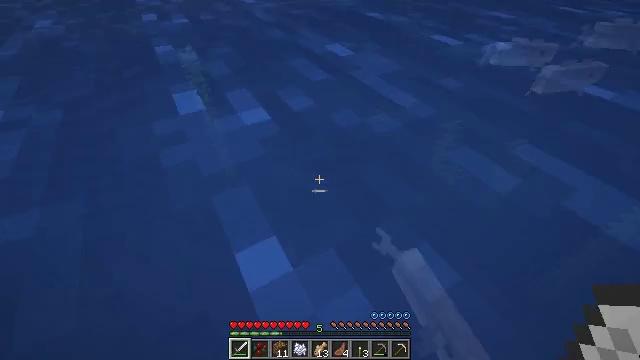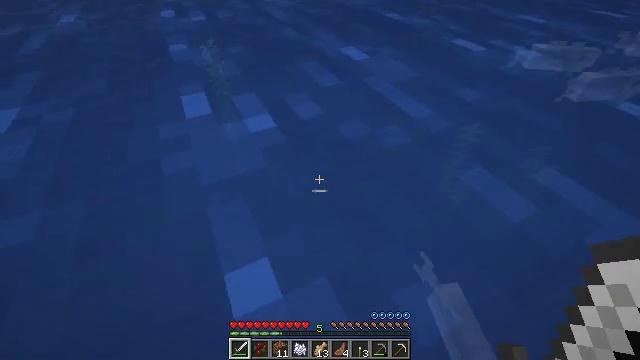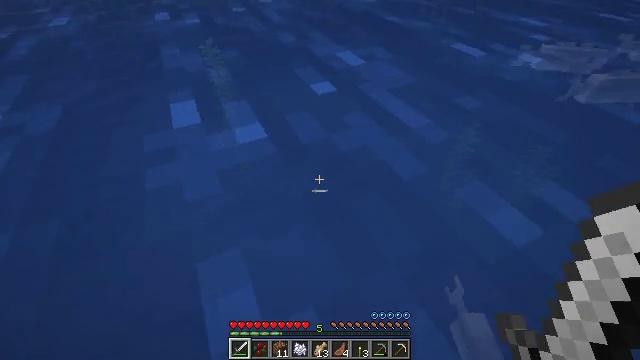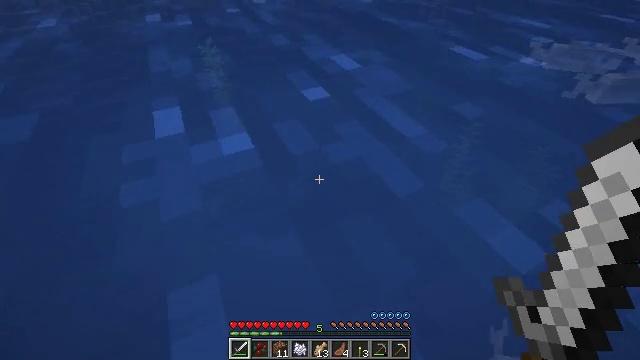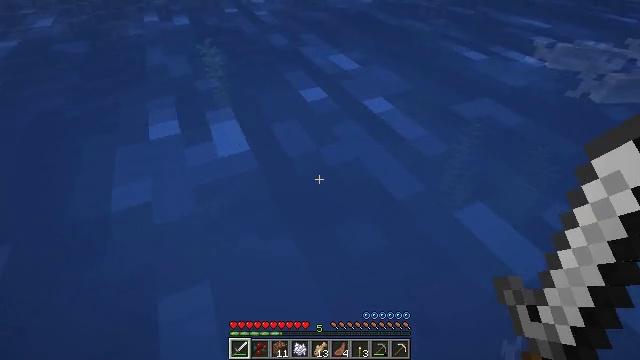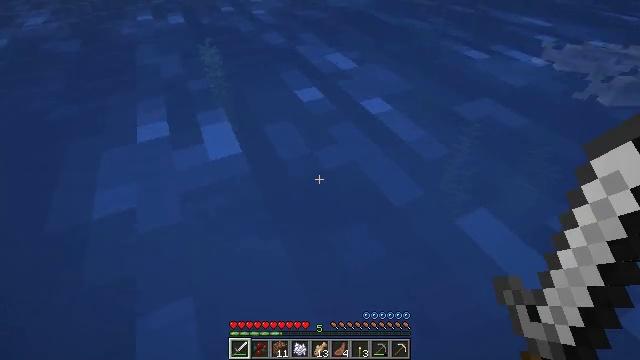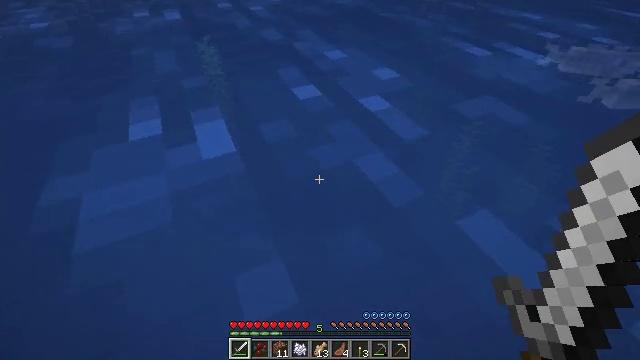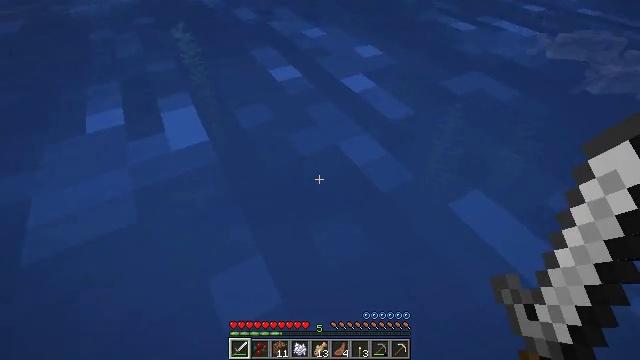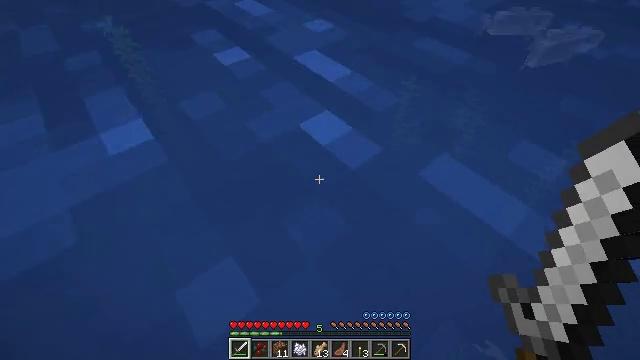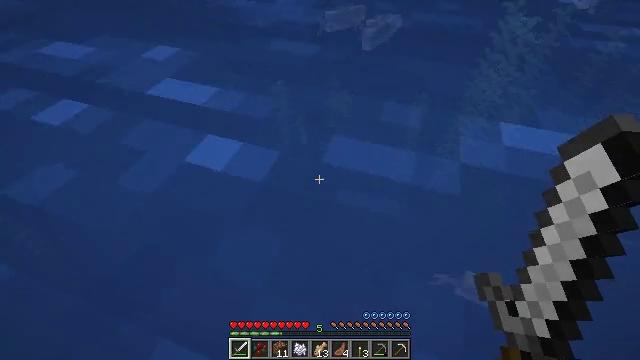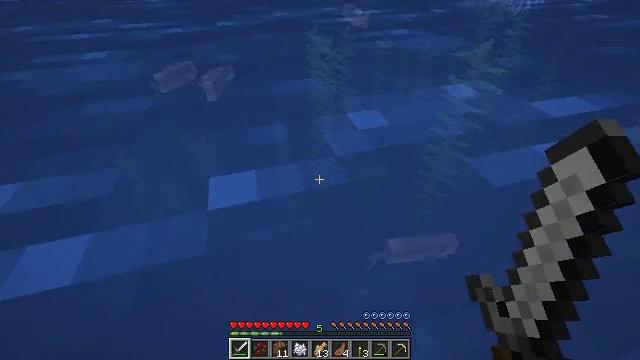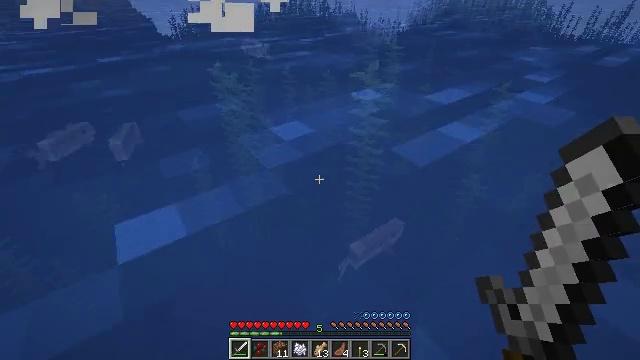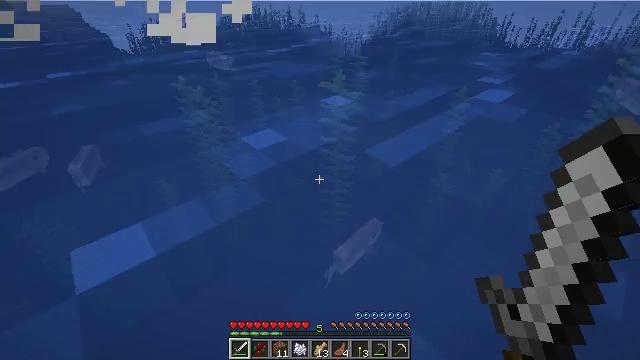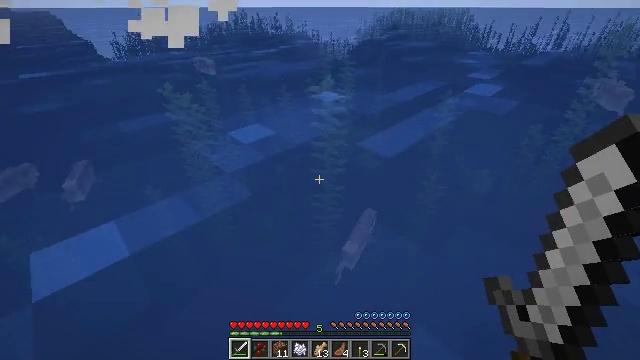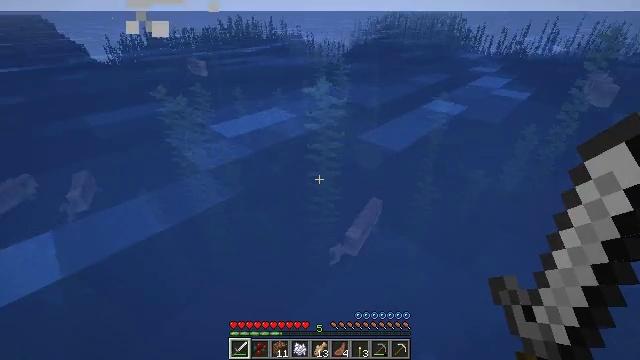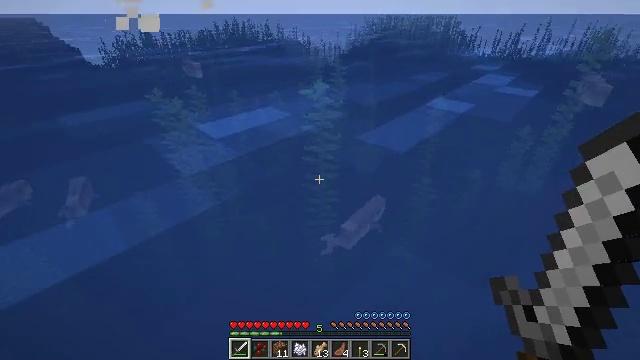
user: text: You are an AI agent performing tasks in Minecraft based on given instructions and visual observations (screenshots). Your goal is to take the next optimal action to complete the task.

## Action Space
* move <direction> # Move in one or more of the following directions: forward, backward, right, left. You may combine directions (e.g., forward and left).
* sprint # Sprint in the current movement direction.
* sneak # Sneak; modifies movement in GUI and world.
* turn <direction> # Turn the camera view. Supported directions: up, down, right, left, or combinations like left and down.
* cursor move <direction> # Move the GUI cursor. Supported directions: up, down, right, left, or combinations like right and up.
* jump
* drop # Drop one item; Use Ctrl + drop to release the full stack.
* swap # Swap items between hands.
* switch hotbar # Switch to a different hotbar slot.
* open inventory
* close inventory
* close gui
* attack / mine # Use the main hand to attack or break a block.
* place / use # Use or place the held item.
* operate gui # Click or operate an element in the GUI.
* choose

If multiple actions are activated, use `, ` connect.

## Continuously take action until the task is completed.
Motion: motion action
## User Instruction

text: Hunt fish.
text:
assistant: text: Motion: move forward, turn left
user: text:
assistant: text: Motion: no_op
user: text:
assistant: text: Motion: no_op
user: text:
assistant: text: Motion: no_op
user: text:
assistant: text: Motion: no_op
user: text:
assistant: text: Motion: no_op
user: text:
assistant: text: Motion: turn right and down
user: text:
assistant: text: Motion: turn right and down
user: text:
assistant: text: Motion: turn right and up
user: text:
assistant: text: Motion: turn right and up
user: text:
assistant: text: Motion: turn right and up
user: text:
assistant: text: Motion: turn right and up
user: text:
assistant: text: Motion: move forward, turn right and up
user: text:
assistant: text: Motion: move forward, turn right
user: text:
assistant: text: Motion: move forward
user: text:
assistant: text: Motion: move forward
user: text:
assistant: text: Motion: move forward
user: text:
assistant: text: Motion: move forward
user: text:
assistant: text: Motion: move forward
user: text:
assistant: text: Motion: move forward, turn right
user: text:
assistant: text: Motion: move forward, turn right
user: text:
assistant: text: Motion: move forward, turn right and up
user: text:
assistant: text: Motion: move forward, turn right and up, attack / mine
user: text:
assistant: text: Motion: move forward, attack / mine
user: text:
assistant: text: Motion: move forward, turn left and up, attack / mine
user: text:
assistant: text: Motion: move forward, turn left and up
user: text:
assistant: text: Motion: move forward, turn up
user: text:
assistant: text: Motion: move forward, turn up
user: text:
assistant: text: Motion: move forward, turn right and up
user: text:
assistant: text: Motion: move forward, turn right and up